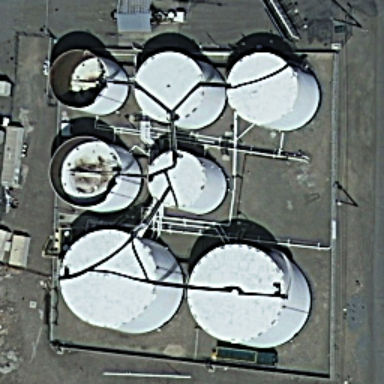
Many storage tanks are on the ground .